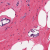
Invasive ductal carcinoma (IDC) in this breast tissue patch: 0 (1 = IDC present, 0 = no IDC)